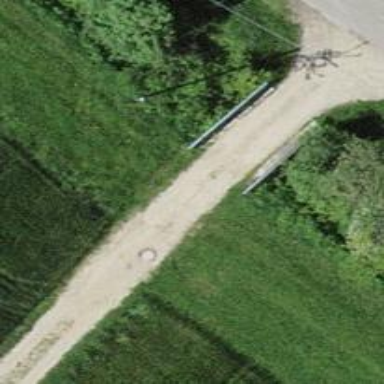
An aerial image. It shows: Gravel track bridge.